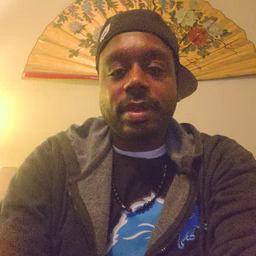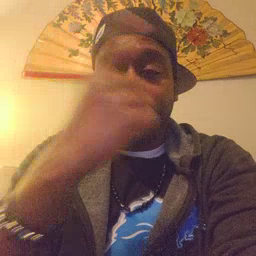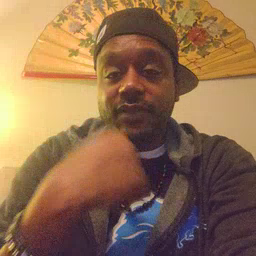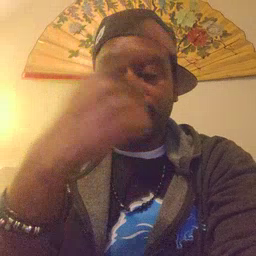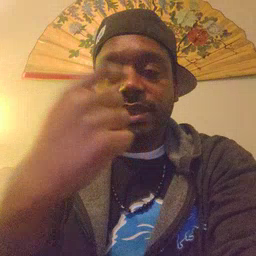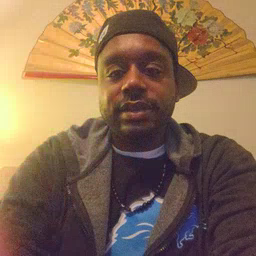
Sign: face